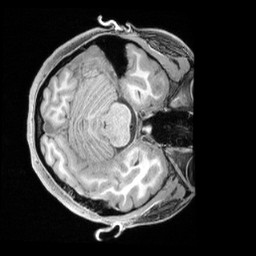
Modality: T1w
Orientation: axial
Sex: female
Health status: ill
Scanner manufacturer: siemens
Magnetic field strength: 3 T
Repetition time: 2.4 s
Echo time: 0.00201 s